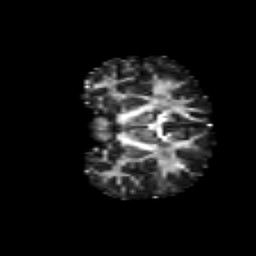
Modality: FA
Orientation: coronal
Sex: male
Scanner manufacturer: siemens
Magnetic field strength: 3 T
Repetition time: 5 s
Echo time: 0.071 s